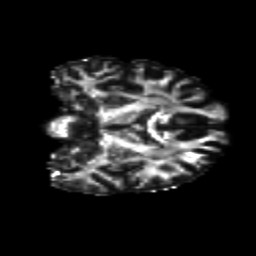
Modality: FA
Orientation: coronal
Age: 39
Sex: male
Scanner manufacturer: siemens
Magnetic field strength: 3 T
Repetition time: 8.6 s
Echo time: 0.095 s